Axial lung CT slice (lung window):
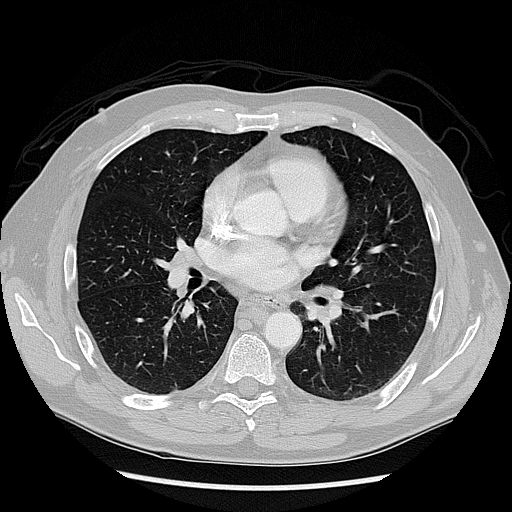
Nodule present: no